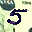
Label: 5